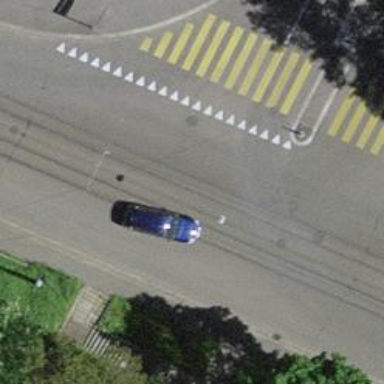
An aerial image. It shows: Tram level crossing on the railway.